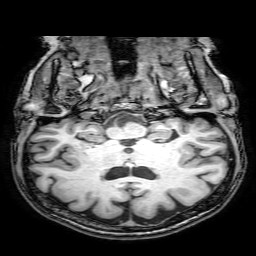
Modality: T1w
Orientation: sagittal
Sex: female
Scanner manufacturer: philips
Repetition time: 0.008167 s
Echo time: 0.00374 s